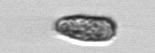
Label: Pseudochattonella_farcimen